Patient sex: F
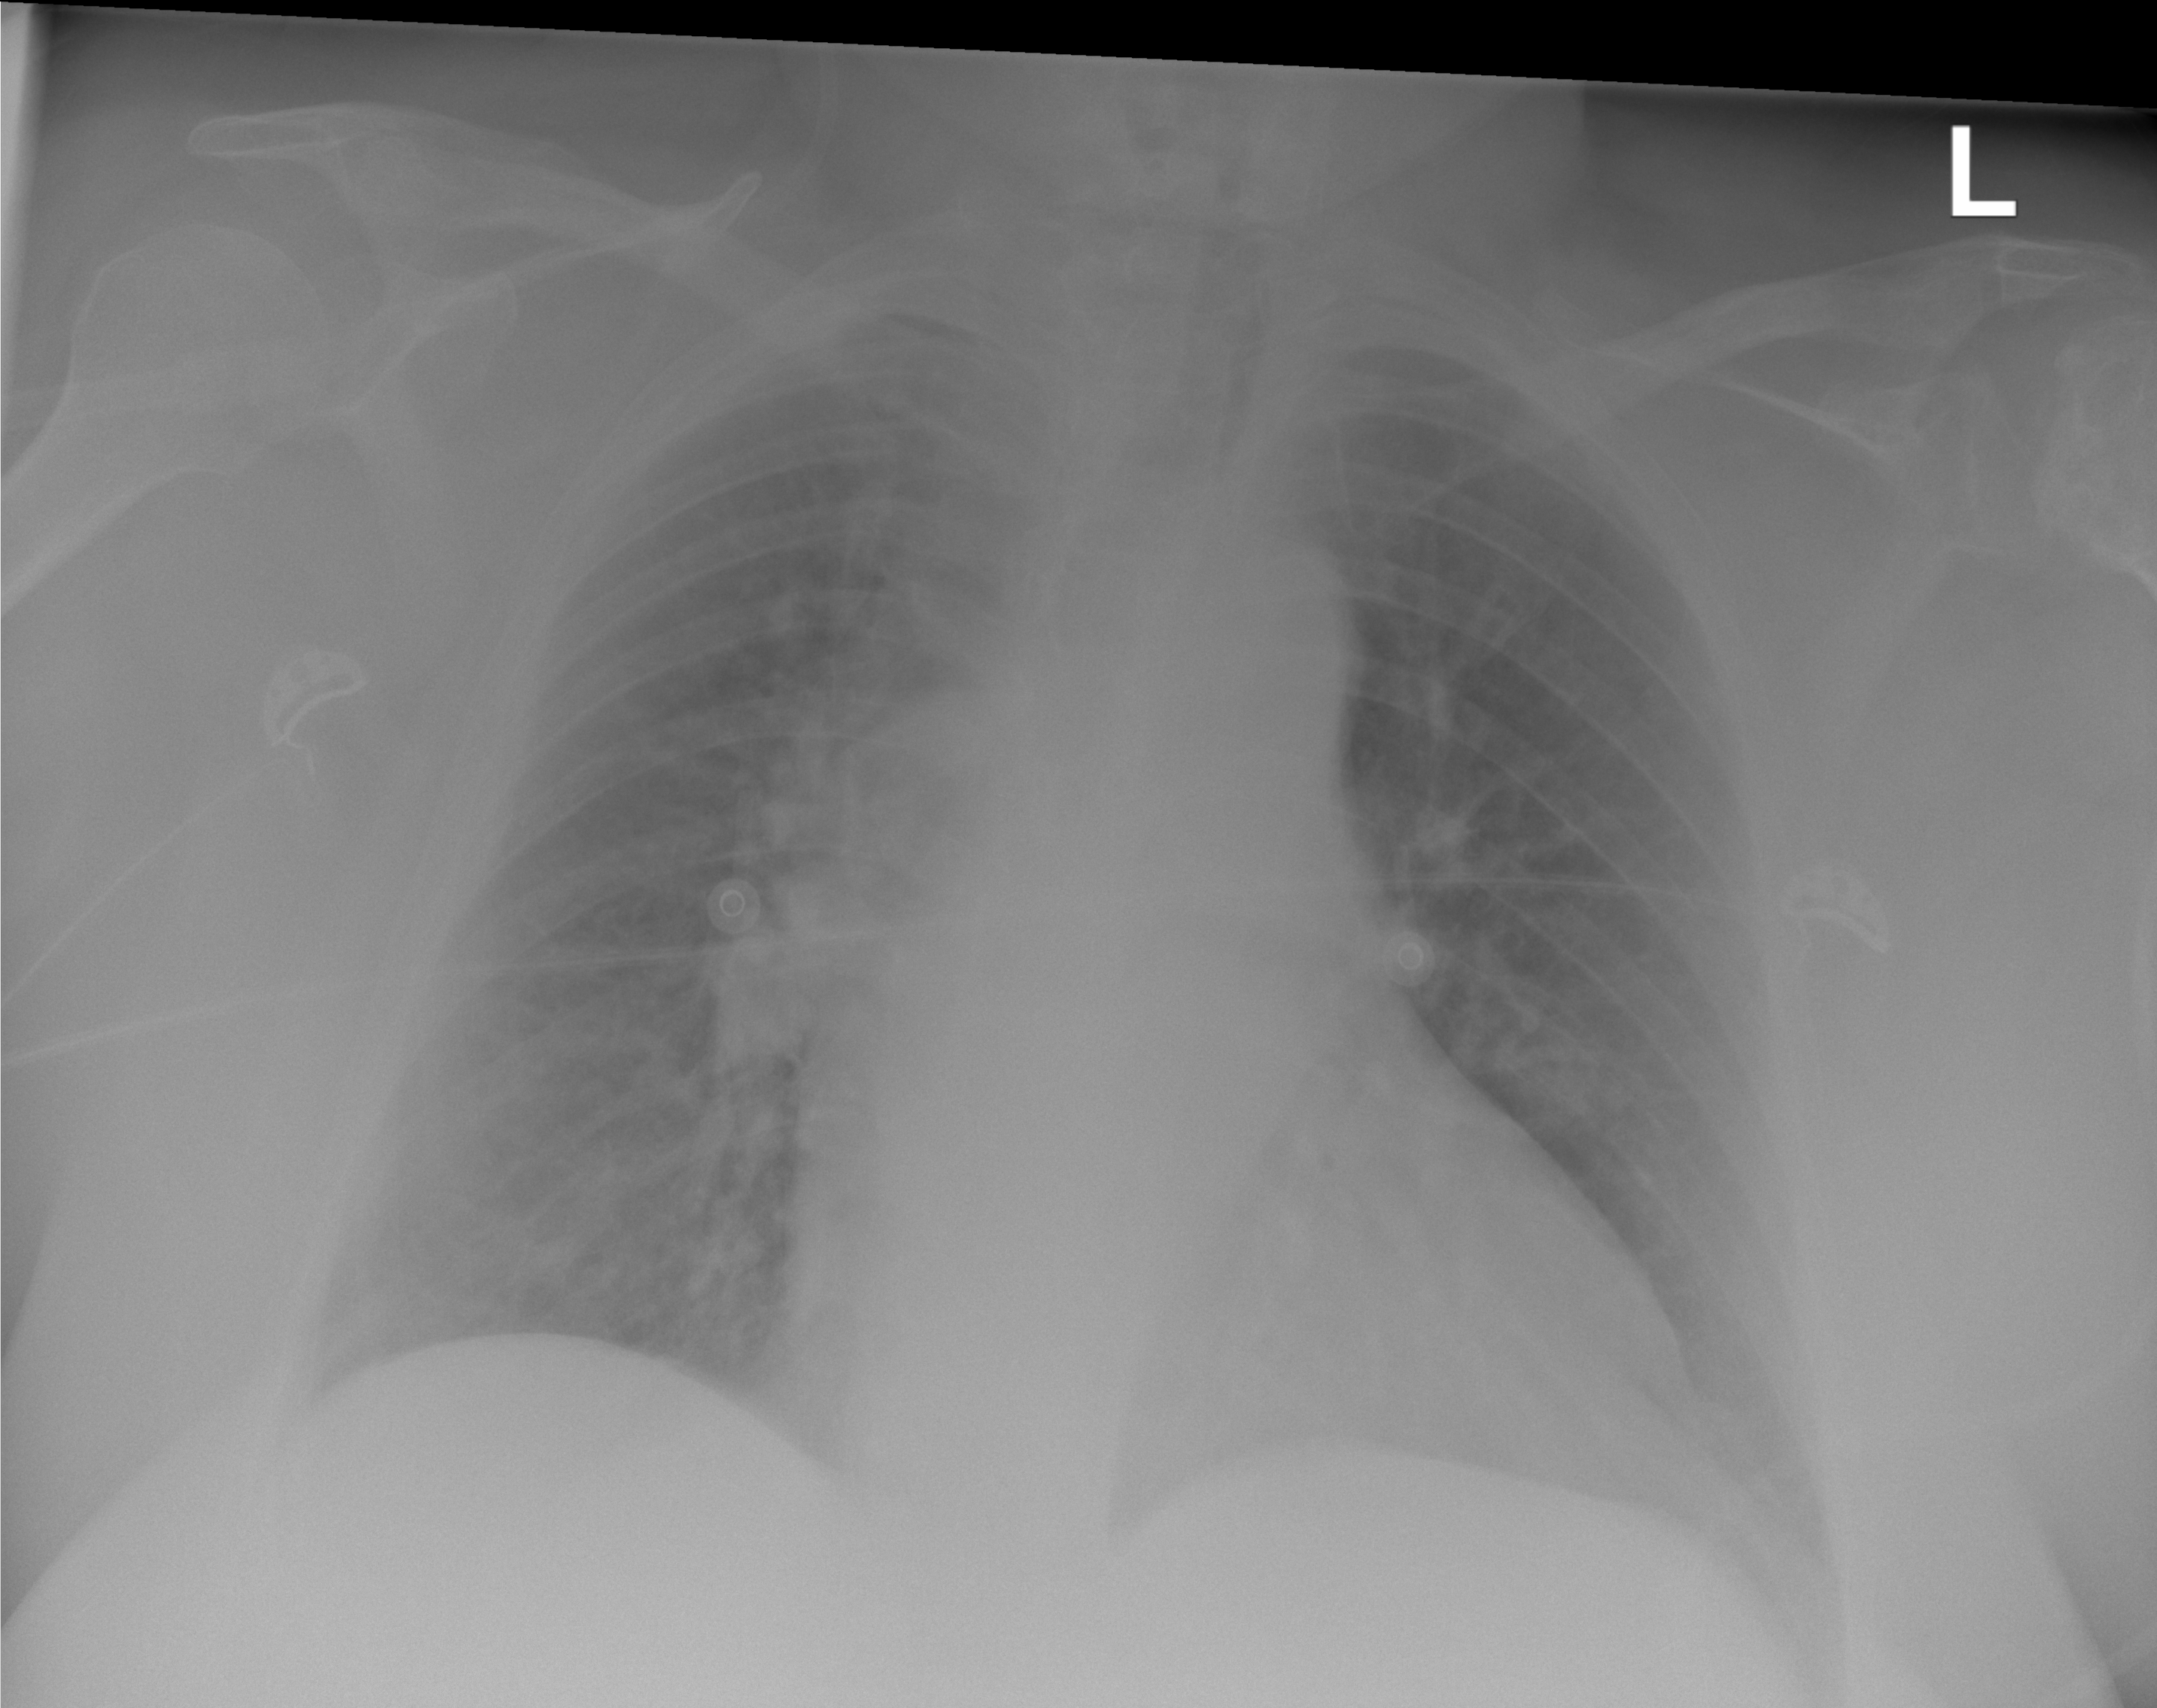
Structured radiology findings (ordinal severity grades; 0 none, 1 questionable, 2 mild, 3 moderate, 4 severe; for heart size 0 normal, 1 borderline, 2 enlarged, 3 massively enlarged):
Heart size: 2
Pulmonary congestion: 2
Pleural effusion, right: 0
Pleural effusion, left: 0
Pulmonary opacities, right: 0
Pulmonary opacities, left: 0
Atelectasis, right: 0
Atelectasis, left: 0